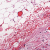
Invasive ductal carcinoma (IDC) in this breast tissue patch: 0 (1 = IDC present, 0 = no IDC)